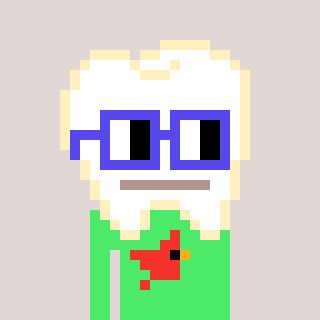
a pixel art character with square blue glasses, a tooth-shaped head and a teal-colored body on a warm background